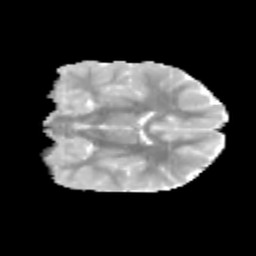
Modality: MD
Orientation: coronal
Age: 10
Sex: male
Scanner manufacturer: siemens
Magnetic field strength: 3 T
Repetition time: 3.8 s
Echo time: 0.07 s